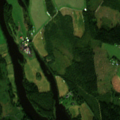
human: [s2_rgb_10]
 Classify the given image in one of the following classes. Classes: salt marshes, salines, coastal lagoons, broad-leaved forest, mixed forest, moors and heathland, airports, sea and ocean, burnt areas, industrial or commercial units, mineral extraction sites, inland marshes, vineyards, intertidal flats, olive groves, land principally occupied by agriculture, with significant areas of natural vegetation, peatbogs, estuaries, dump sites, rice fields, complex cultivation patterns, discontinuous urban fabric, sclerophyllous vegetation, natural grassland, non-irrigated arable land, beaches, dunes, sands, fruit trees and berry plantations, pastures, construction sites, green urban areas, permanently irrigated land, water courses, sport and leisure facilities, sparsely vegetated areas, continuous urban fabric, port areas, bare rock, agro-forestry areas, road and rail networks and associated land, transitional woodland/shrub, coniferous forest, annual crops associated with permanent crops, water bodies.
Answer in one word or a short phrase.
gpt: non-irrigated arable land, land principally occupied by agriculture, with significant areas of natural vegetation, mixed forest, transitional woodland/shrub, water bodies